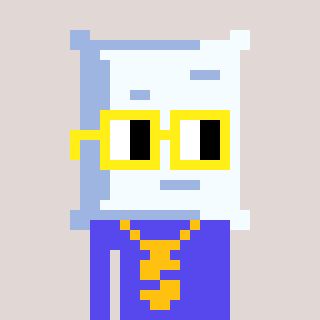
a pixel art character with square yellow glasses, a pillow-shaped head and a computerblue-colored body on a warm background